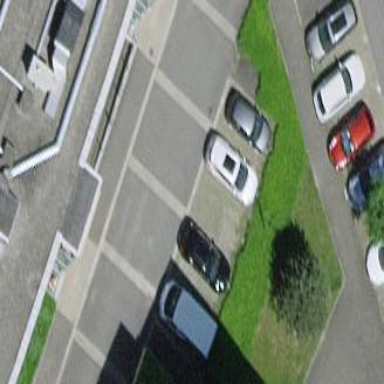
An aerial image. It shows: Street-side parking area with asphalt surface.